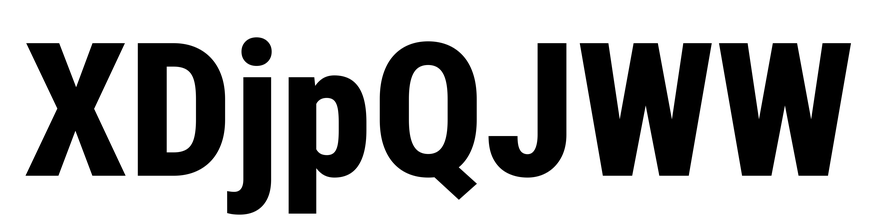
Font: Roboto_Condensed_ExtraBold